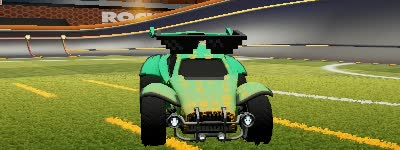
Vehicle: octane